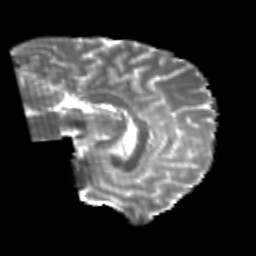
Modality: T2w
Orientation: sagittal
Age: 22
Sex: male
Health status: healthy
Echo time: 0.074 s